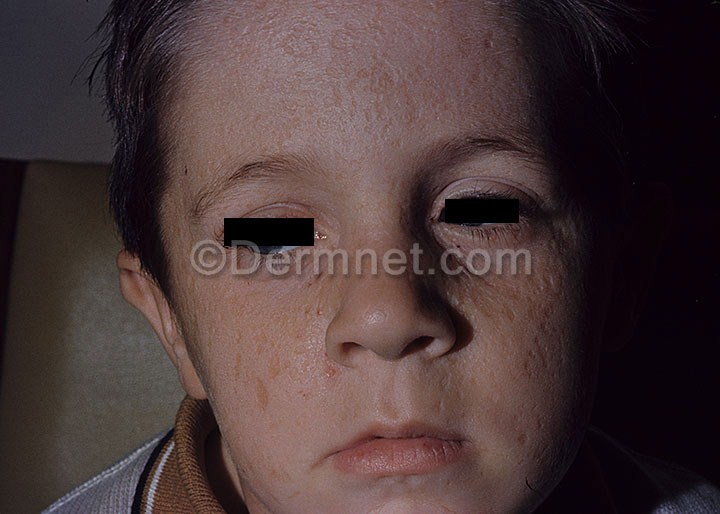
Disease: Systemic Disease